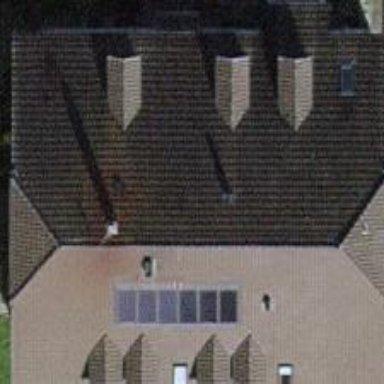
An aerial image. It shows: Pyramidal-shaped roof of apartment building.